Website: crate-barrel
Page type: customer-info-address
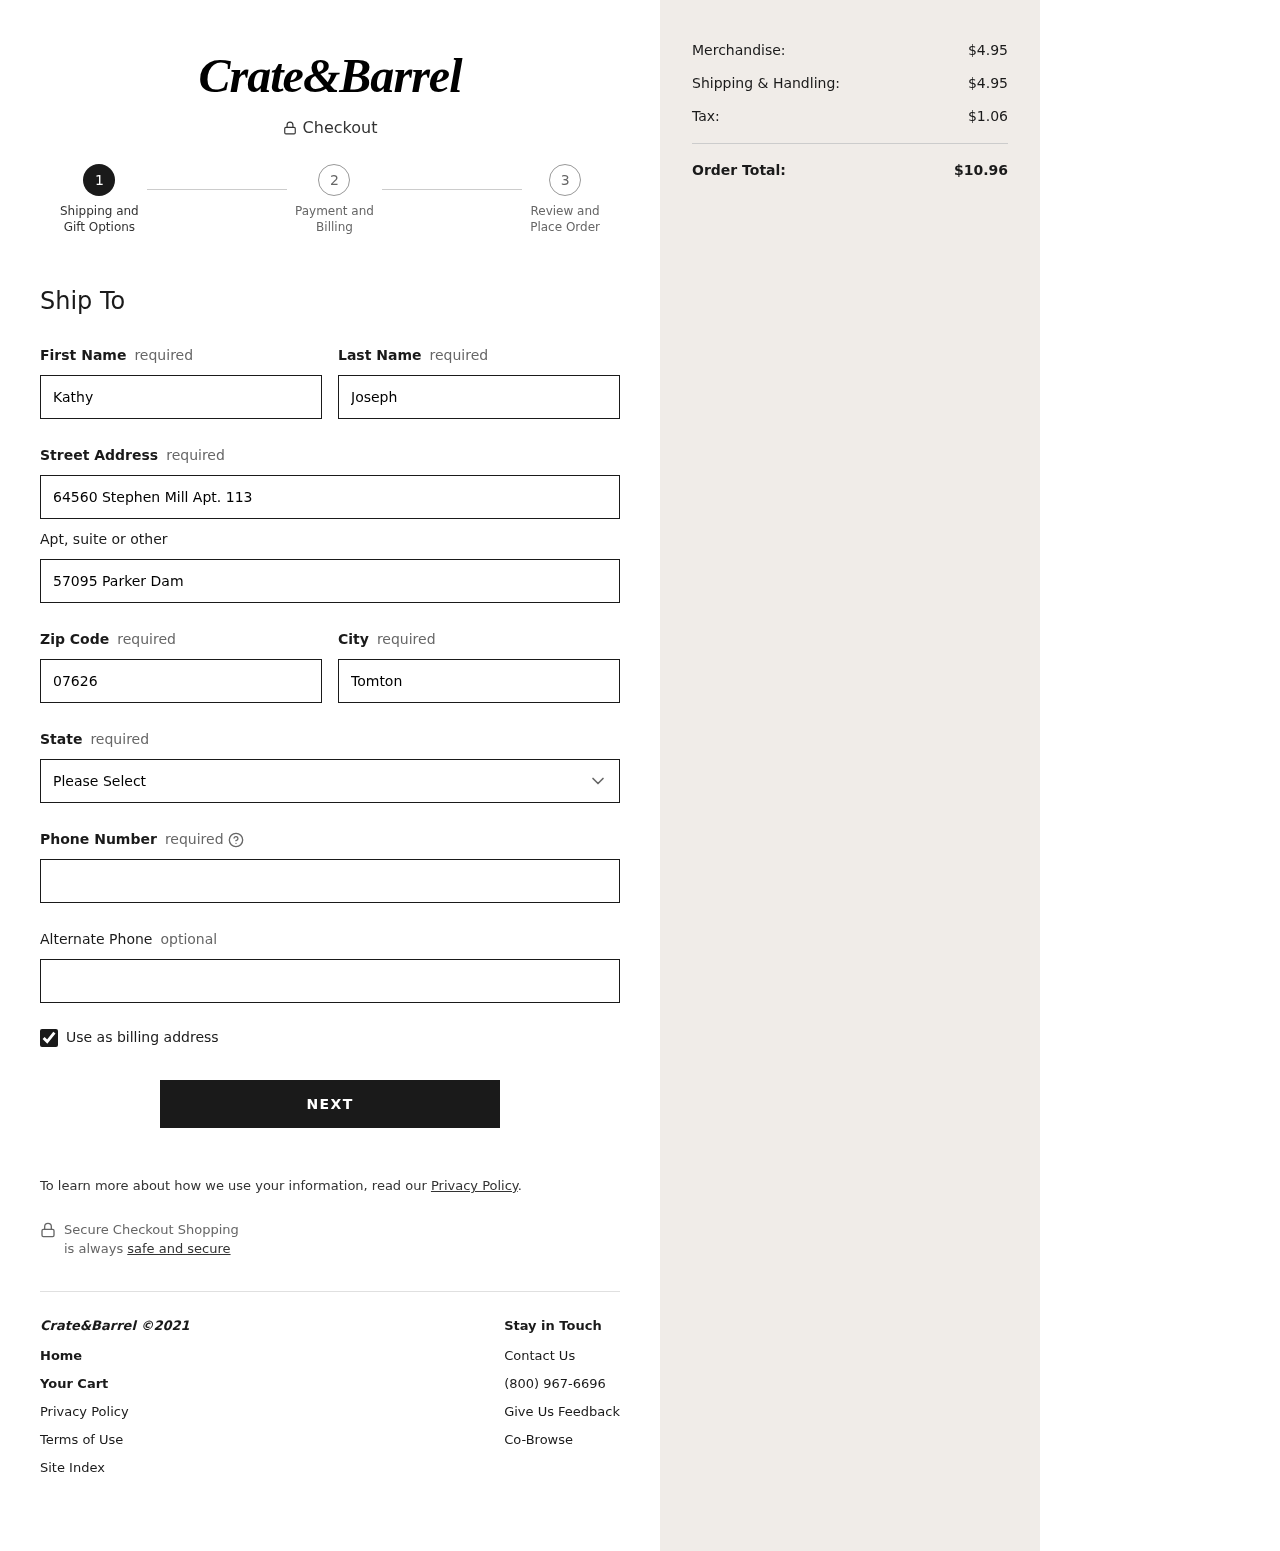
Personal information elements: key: PII_STATE
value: Maine
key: PII_FIRSTNAME
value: Kathy
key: PII_LASTNAME
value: Joseph
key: PII_STREET
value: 64560 Stephen Mill Apt. 113
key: PII_STREET2
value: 57095 Parker Dam
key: PII_POSTCODE
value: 07626
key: PII_CITY
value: Tomton
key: PII_PHONE
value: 5568723085
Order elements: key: ORDER_SUBTOTAL
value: $4.95
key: ORDER_SHIPPING_COST
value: $4.95
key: ORDER_TAX
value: $1.06
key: ORDER_TOTAL
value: $10.96